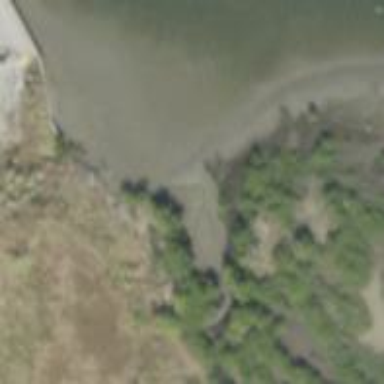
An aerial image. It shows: Wetland area dominated by mangroves.